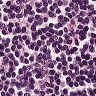
Metastatic tissue present: no